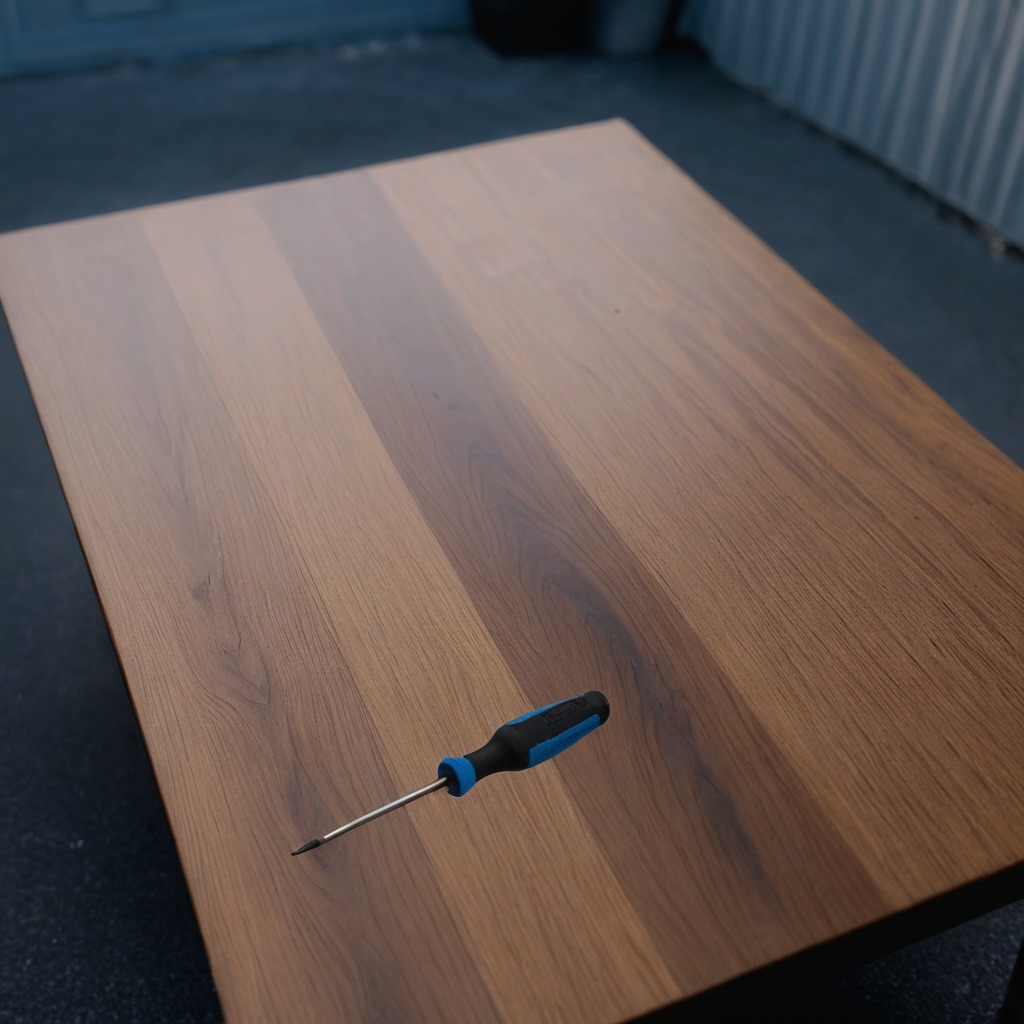
A screwdriver is lying on the old table with faint burn marks in a small garage at twilight.